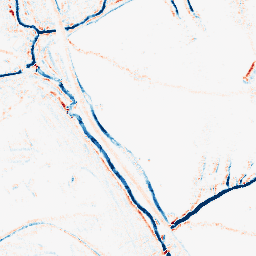
Category: morphological
Decomposition family: morphological_square
Decomposition parameters: operation: average
size: 5
Upsampling method: quintic
Upsampling parameters: scale: 8
Upsampling scale: 8